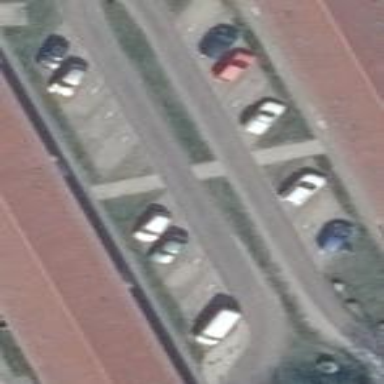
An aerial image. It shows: Parking area.